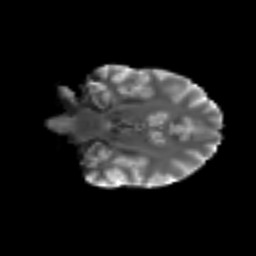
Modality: T2w
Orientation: coronal
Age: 40
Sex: female
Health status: ill
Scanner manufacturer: siemens
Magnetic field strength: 3 T
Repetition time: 8.7 s
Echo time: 0.11 s